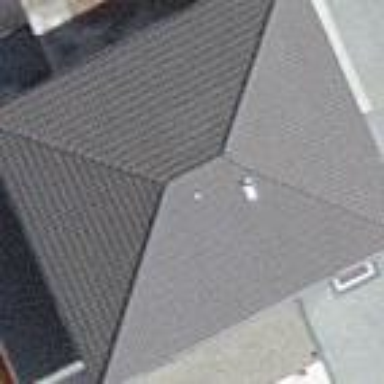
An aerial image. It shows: House with hipped roof.